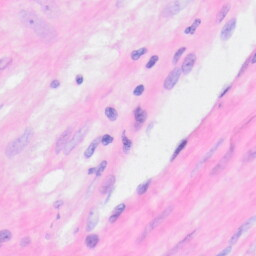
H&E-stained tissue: Kidney